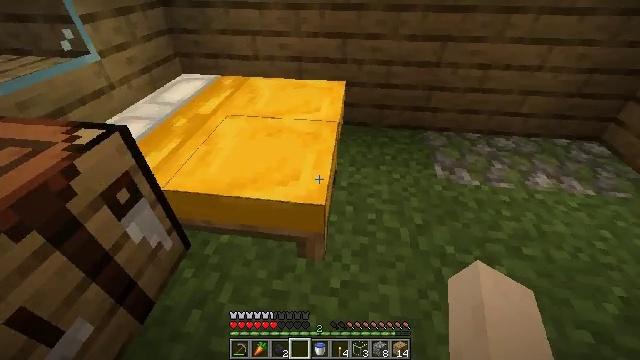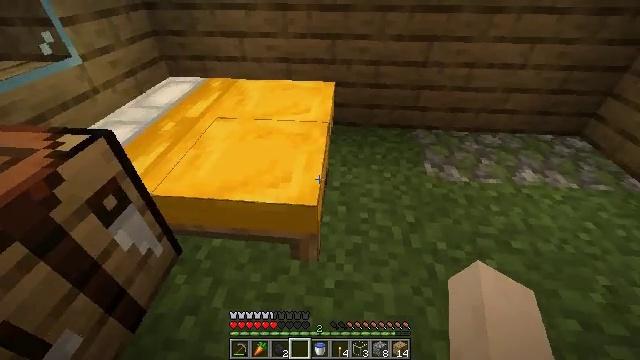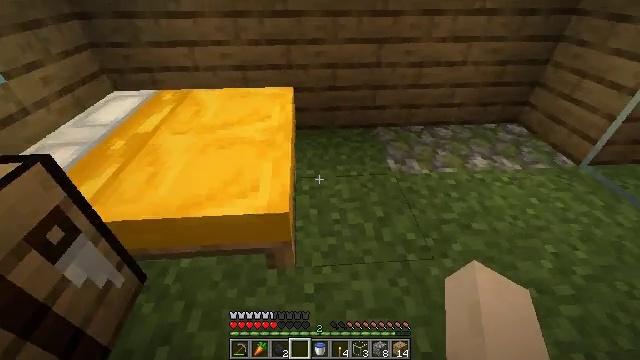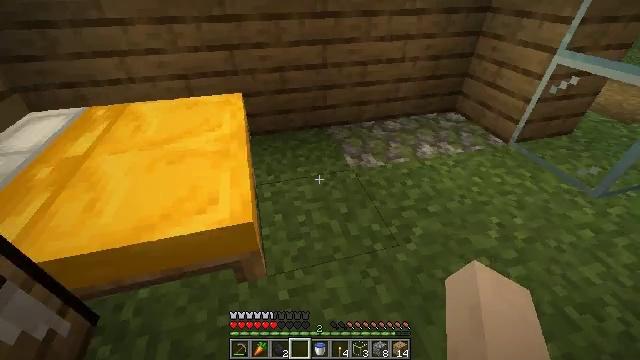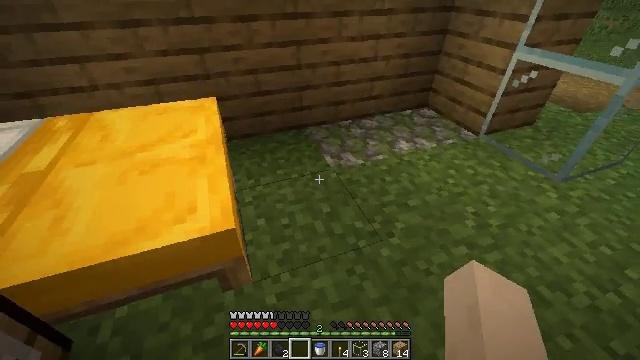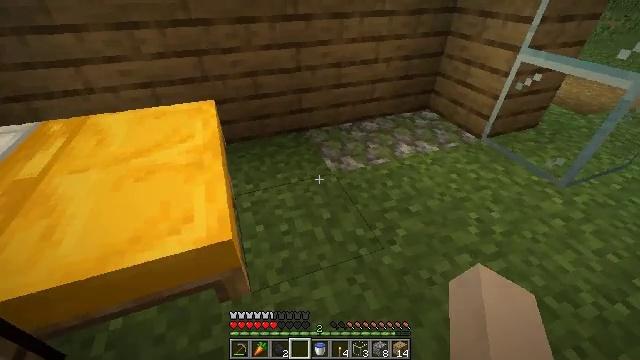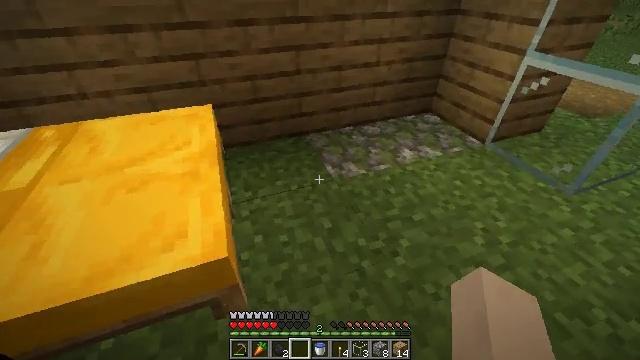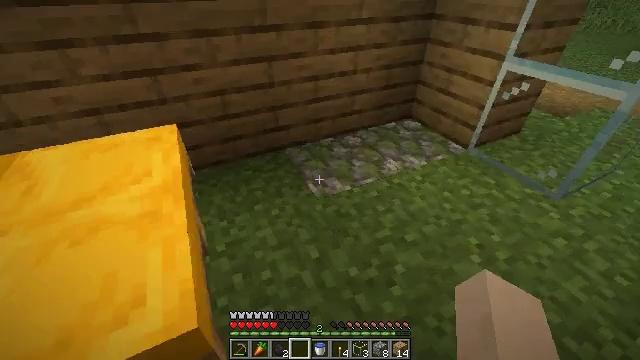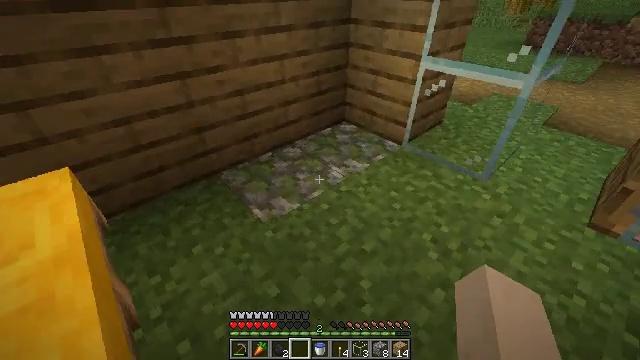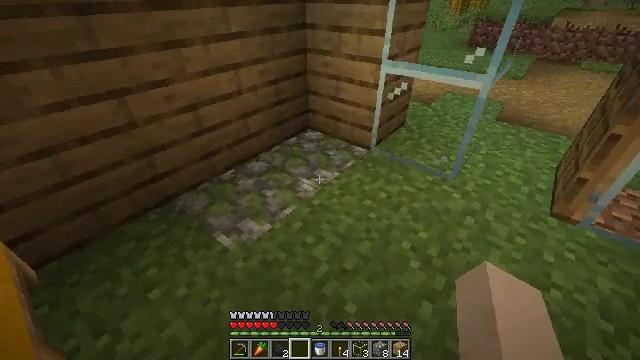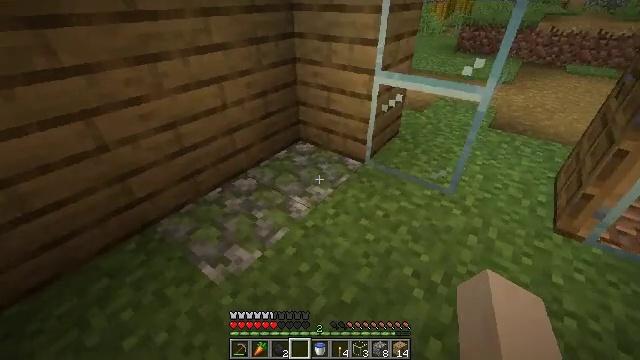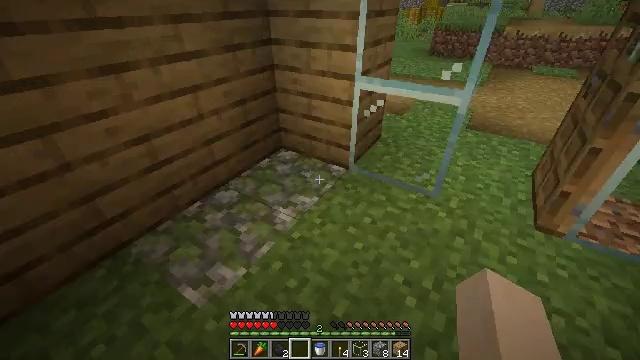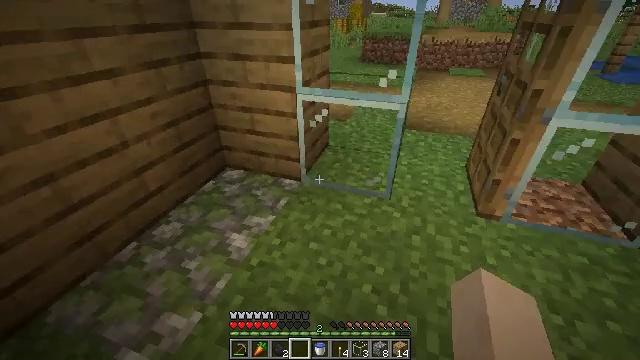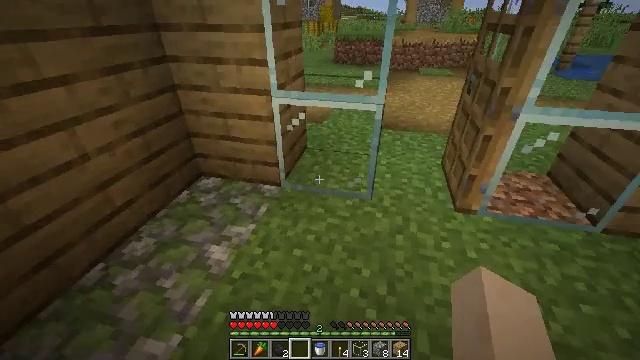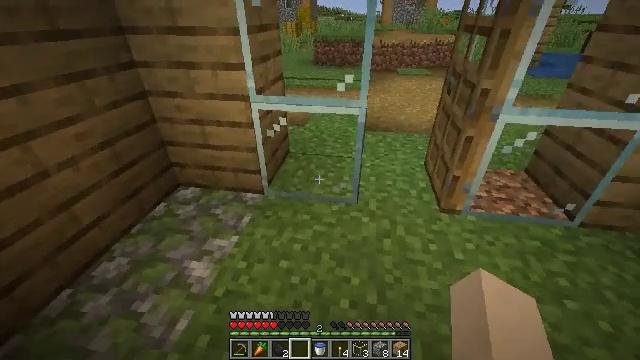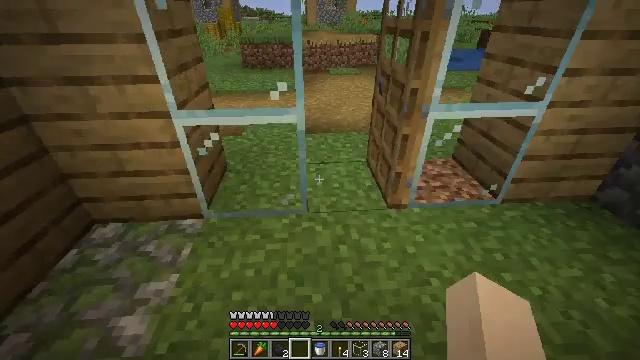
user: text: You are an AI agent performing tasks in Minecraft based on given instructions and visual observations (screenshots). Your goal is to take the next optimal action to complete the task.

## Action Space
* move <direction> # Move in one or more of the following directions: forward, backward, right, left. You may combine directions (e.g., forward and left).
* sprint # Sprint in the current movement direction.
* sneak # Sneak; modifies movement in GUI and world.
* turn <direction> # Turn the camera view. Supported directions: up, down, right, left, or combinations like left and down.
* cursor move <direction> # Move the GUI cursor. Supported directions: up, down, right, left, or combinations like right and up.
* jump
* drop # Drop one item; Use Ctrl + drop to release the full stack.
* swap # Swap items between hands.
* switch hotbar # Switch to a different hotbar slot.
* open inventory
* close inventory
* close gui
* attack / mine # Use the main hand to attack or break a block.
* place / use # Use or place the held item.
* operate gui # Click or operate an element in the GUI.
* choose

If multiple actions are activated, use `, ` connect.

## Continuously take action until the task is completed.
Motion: motion action
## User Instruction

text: Break the bell in the village.
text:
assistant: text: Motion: turn right
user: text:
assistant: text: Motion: turn right
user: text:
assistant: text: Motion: turn right
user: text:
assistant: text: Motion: turn right
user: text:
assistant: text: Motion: move forward
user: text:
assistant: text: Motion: move forward
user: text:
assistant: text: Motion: move forward, turn right
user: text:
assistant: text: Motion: move forward, turn right
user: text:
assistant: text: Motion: move forward, turn right
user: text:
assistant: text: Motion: move forward, turn right
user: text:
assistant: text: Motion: turn right
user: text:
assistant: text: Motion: turn right and up
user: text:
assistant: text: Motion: turn right
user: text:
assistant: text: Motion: move forward, turn right
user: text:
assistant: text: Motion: move forward, turn right
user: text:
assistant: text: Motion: move forward, turn right
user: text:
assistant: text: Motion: move forward, turn right
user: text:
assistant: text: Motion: move forward
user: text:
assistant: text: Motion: move forward
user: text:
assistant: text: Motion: move forward
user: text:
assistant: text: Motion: move forward
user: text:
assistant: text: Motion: move forward
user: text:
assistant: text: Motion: move forward, turn left
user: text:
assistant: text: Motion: move forward, turn left
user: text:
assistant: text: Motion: move forward
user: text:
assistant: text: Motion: move forward
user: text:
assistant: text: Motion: move forward
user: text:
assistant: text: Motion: move forward
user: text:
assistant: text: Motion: move forward
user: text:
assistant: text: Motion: move forward